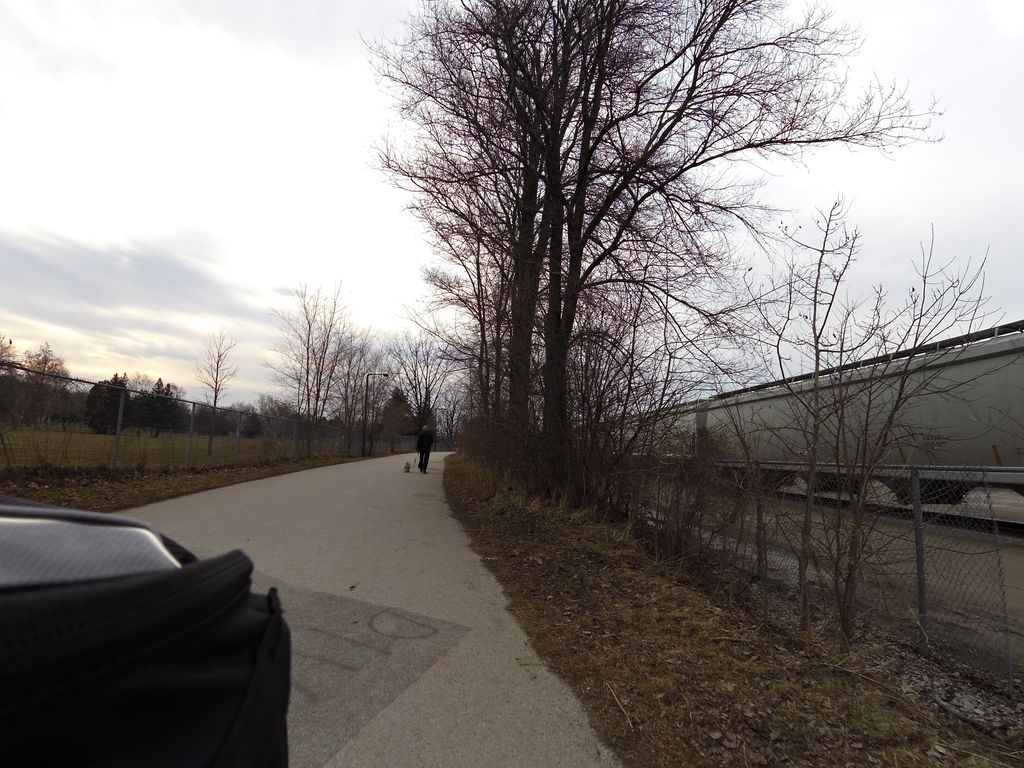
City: hamilton